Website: home-depot
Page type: payment
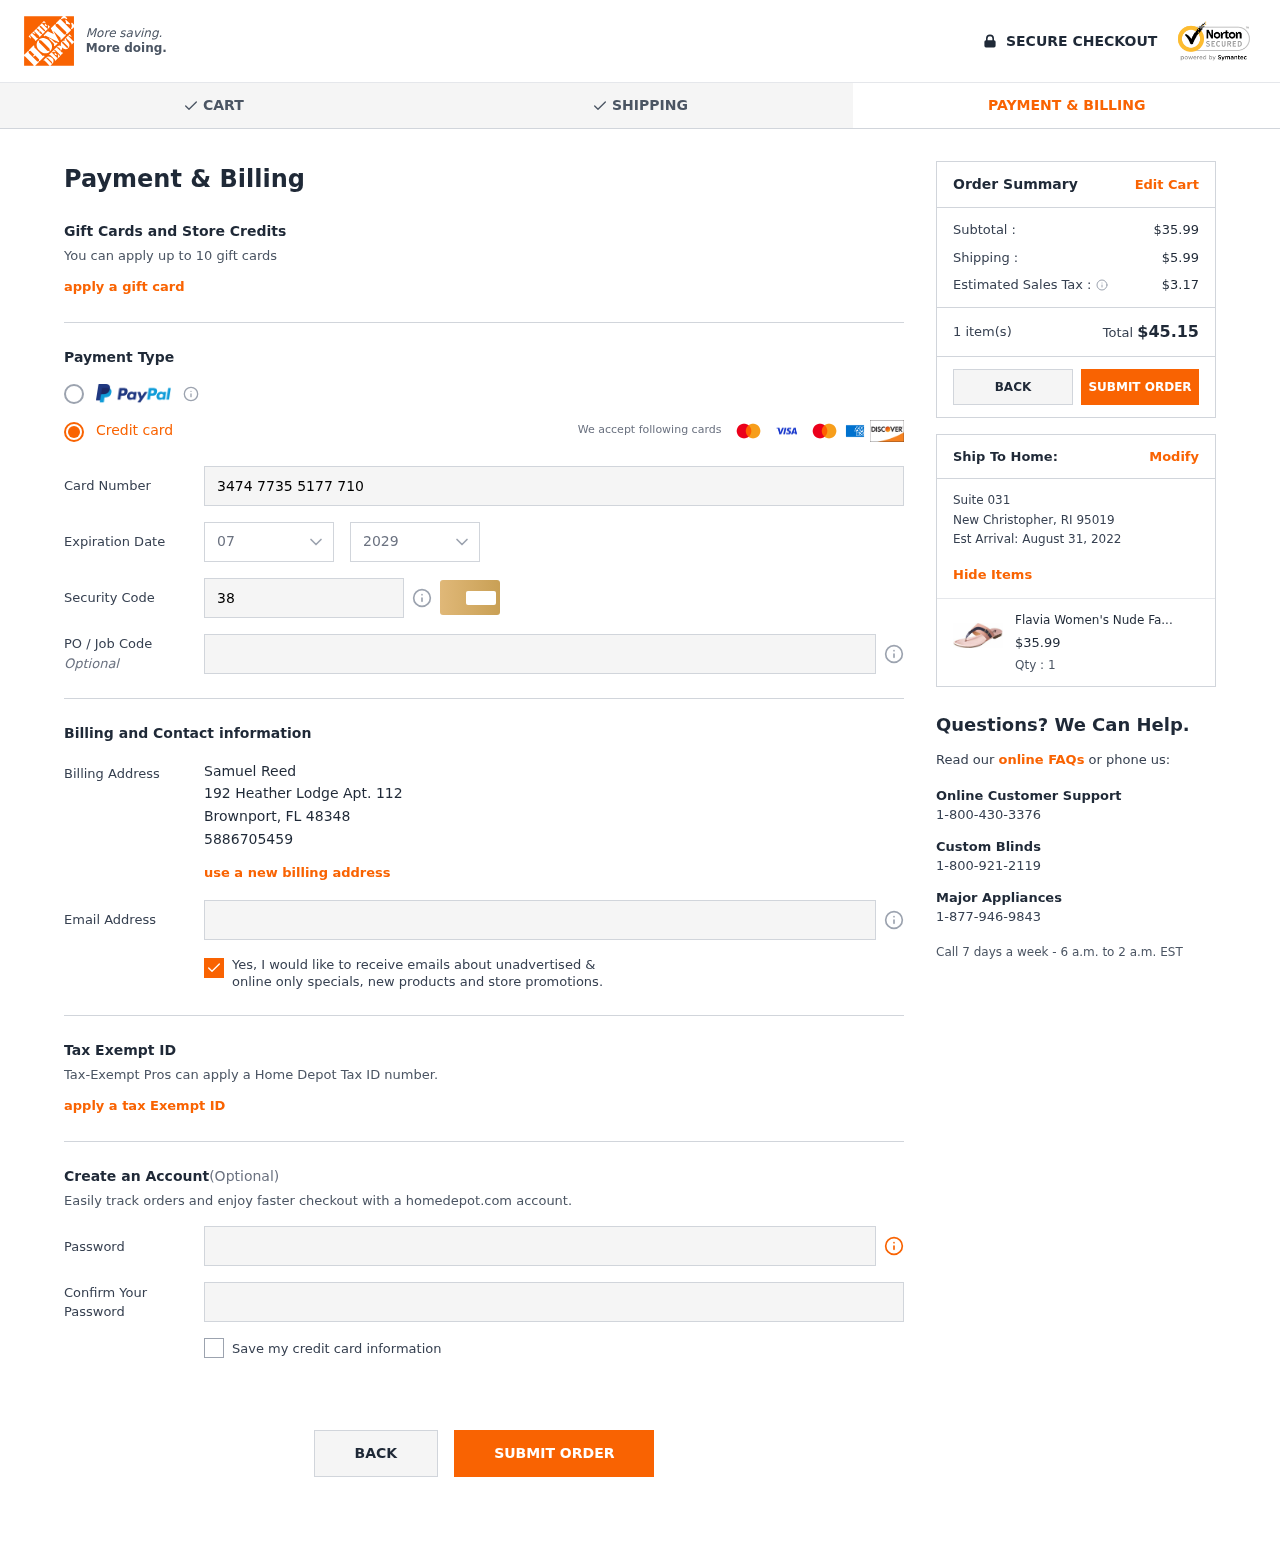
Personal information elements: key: PII_CARD_CVV
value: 3878
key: PII_CARD_EXPIRY_MONTH
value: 07
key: PII_CARD_EXPIRY_YEAR
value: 29
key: PII_CARD_NUMBER
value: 3474 7735 5177 710
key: PII_CITY
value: Brownport
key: PII_CITY2
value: New Christopher
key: PII_EMAIL
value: samuelreed@gmail.com
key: PII_FULLNAME
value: Samuel Reed
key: PII_PHONE
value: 5886705459
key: PII_POSTCODE
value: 48348
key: PII_POSTCODE2
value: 95019
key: PII_STATE_ABBR
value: FL
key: PII_STATE_ABBR2
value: RI
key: PII_STREET
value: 192 Heather Lodge Apt. 112
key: PII_STREET2
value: Suite 031
Product elements: key: PRODUCT1_NAME
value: Flavia Women's Nude Fashion Slippers-8 UK (40 EU) (9 US) (FL/213/NUD)
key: PRODUCT1_PRICE
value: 35.99
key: PRODUCT1_QUANTITY
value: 1
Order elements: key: ORDER_SUBTOTAL
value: $35.99
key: ORDER_SHIPPING_COST
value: $5.99
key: ORDER_TAX
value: $3.17
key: ORDER_NUM_ITEMS
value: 1 item(s)
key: ORDER_TOTAL
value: $45.15
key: ORDER_DELIVERY_DATE
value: August 31, 2022